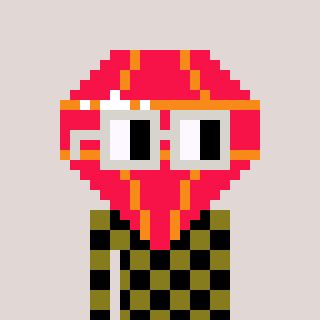
a pixel art character with square light gray glasses, a red diamond-shaped head and a gunk-colored body on a warm background